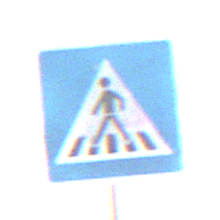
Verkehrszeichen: FussgaengerueberwegRechts
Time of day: SunriseSunset
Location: Outdoor (Nature)
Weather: Clear
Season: NotSpecified
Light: Natural